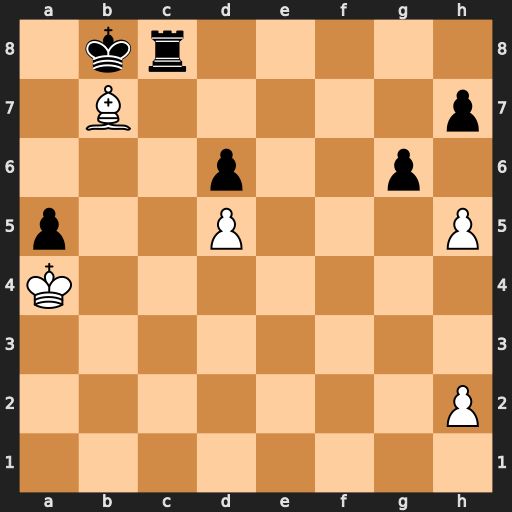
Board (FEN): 1kr5/1B5p/3p2p1/p2P3P/K7/8/7P/8
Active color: w
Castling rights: -
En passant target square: -
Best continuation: Bxc8 Kxc8 hxg6 hxg6 Kxa5